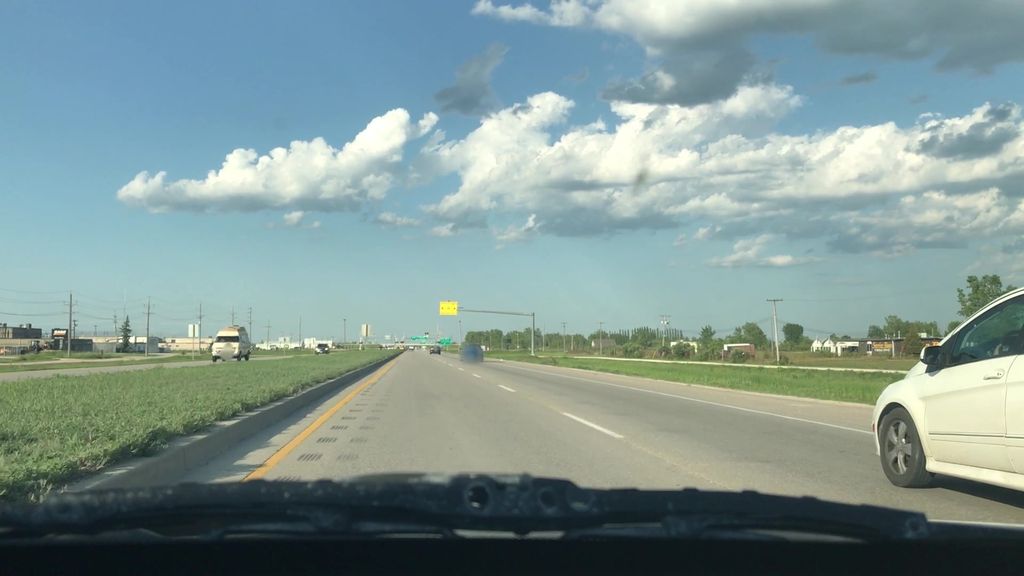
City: winnipeg